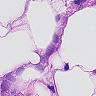
Metastatic tissue present: yes